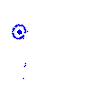
Particle: pion